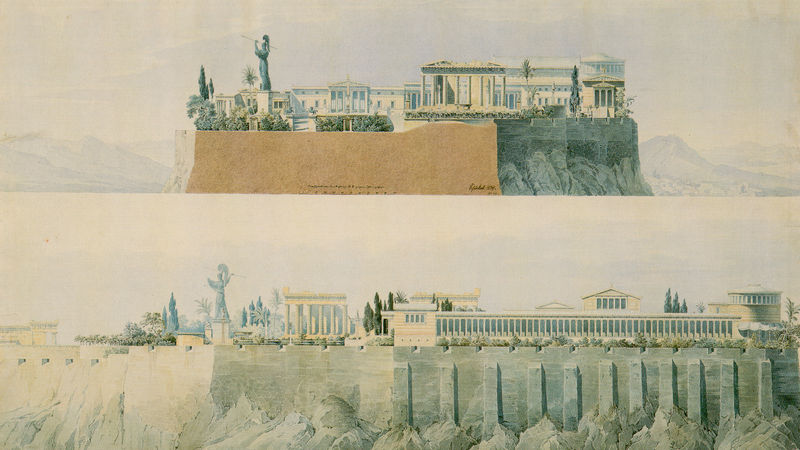
Titel: Entwurf einer königlichen Residenz auf der Akropolis:
Ansichten von Westen und Süden
Künstler: Karl Friedrich Schinkel
Standort: München
Institution: Staatliche Graphische Sammlung
Schlagwörter: baum, berg, blau, felsen, gott, himmel, schatten, weiß, aquarell, bäume, gelb, grün, landschaft, ocker, stadt, braun, bunt, frau, grau, pastell, schwarz, skizze, säule, säulen, zeichnung, dach, gebäude, haus, rot, schloss, beige, architektur, sockel, stein, steine, feld, hügel, sonne, insel, figur, klassizismus, anhöhe, skulptur, statue, zypressen, ansicht, fassade, perspektive, zwei, studie, abhang, berge, fels, gebirge, dächer, giebel, mauer, steil, pilaster, lanze, seitenansicht, zinnen, bemalt, befestigung, oben, ruine, stütze, antike, burg, bayern, münchen, palast, denkmal, festung, zypresse, abgrund, druck, schnitt, stich, koloriert, bleistift, helm, entwurf, göttin, altar, arkaden, studien, dreiecksgiebel, statuen, architrave, mauern, portikus, götter, sparta, spartaner, griechisch, krieger, griechenland, frontansicht, vorderansicht, stadtmauer, antikisierend, palmen, plan, tempel, heiligtum, speer, gottheit, merkur, entwürfe, skizzen, klassik, athene, querschnitt, nike, victoria, schlösser, hasu, dokument, standbild, athen, athena, gebälk, akropolis, klenze, parthenon, rekonstruktion, schinkel, tempelberg, gibel, cella, aufriss, zeichnungen, rotunde, rundbau, propyläen, kolonnaden, walhalla, agora, skala, naos, pronaos, schatzhaus, aquarelliert, tempelarchitektur, ansichten, dokumentation, bavaria, siegesgöttin, stoa, kleinasien, patrona bavariae, giebl, schwanthaler, winkelmann, partenon, akrokoplis, alkatras, geweiht, kriegerstatue, parthenos, schutzgöttin, stadtheilige, weihstätte, 19. jh, rekonstruktionszeichnung, schnschnitt, gymnasion, arkopolis, ansicjten